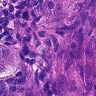
Metastatic tissue present: yes